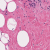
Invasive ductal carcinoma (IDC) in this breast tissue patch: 0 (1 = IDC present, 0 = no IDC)